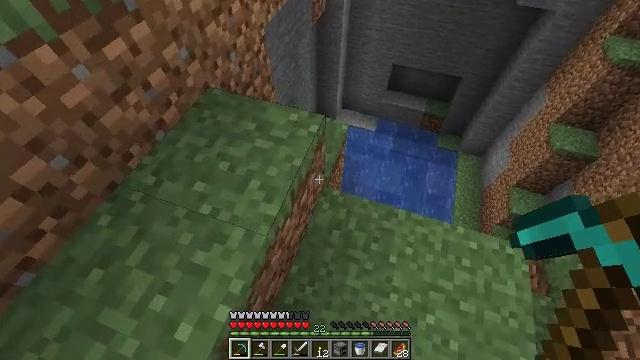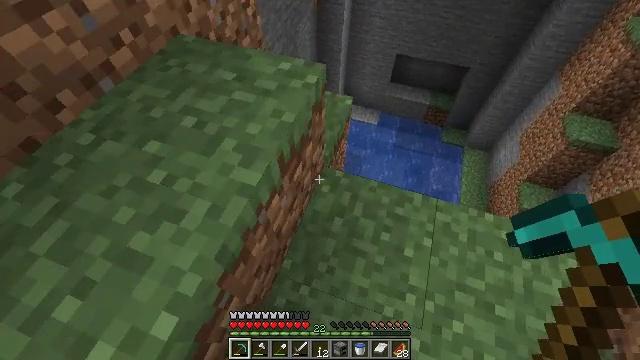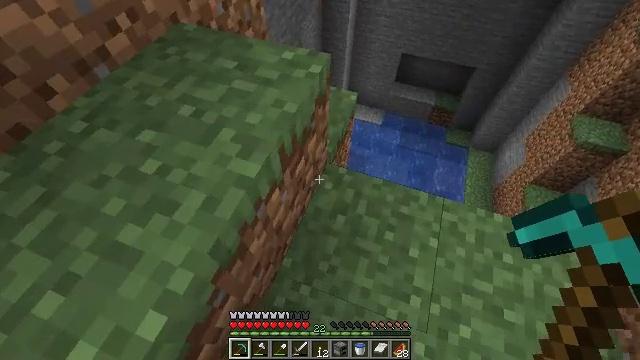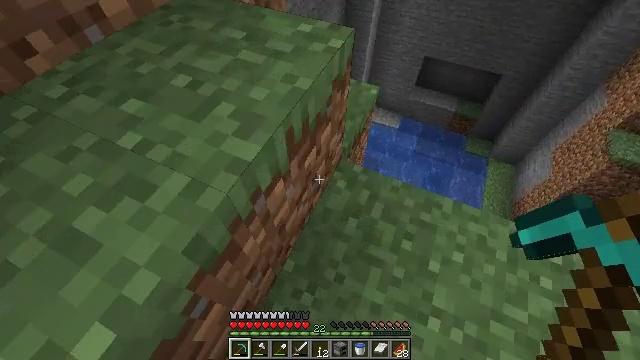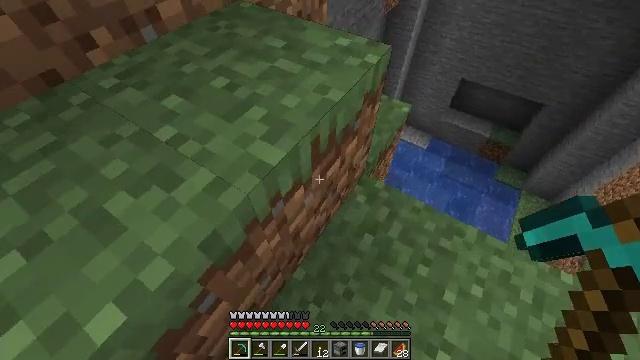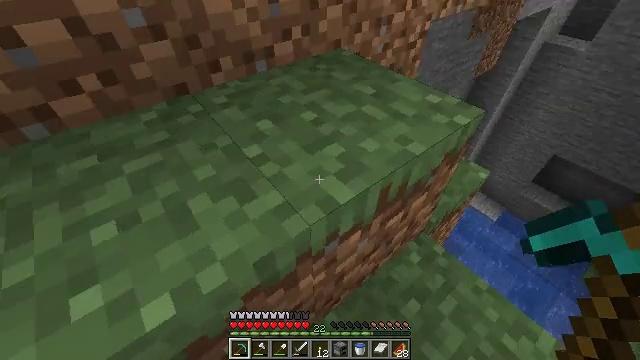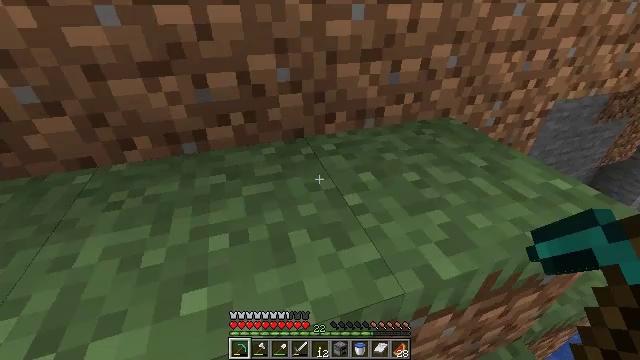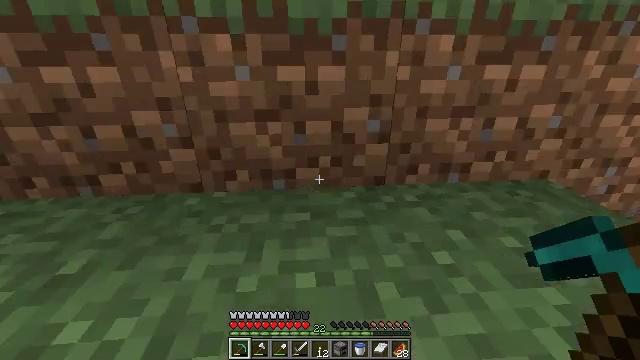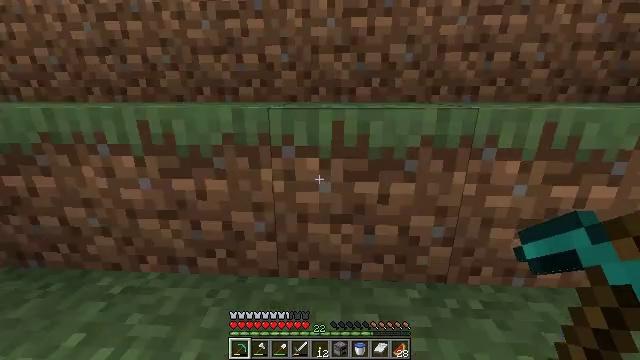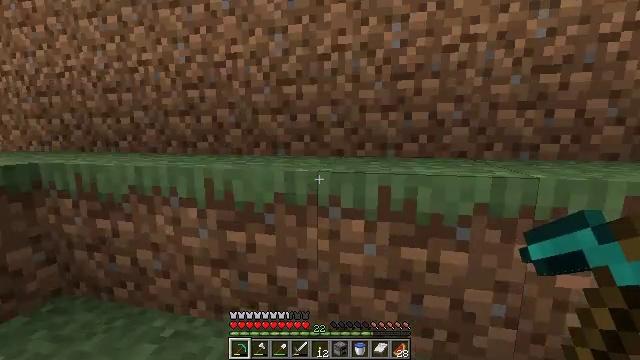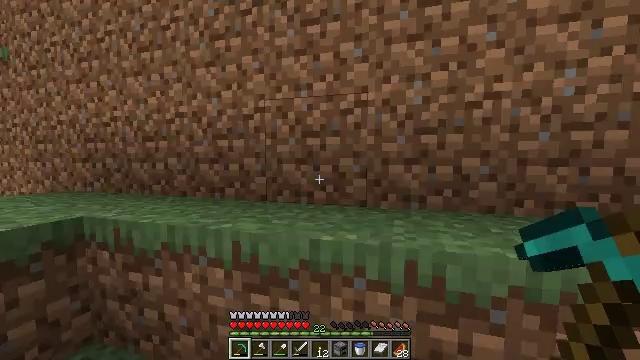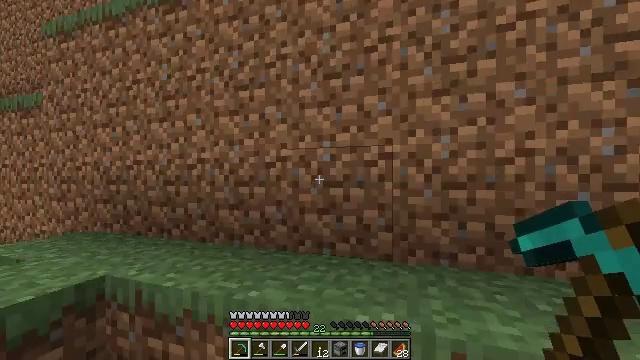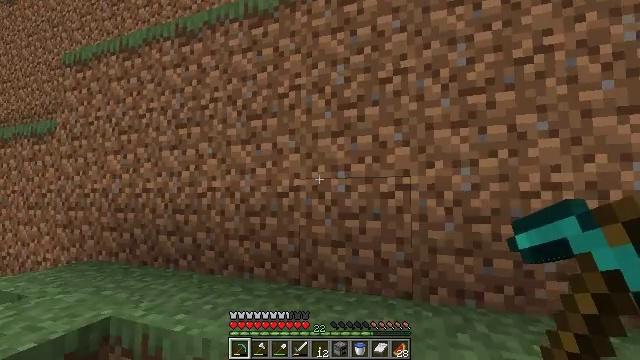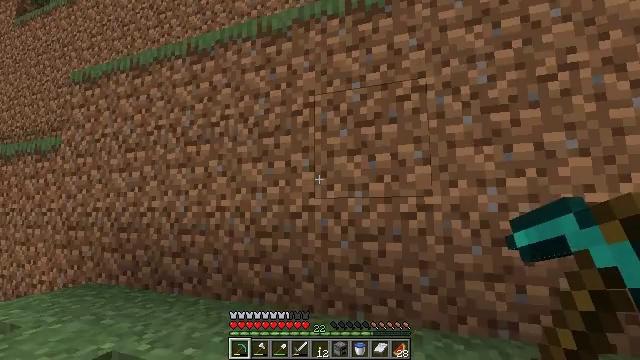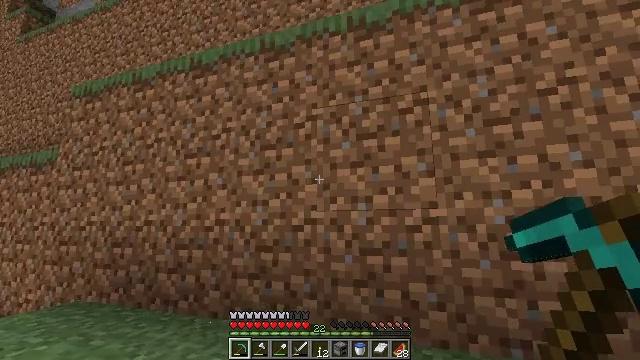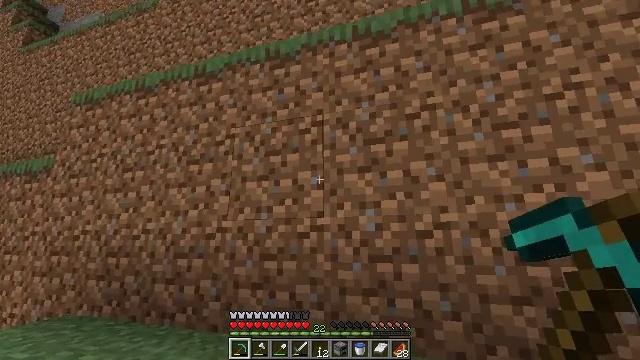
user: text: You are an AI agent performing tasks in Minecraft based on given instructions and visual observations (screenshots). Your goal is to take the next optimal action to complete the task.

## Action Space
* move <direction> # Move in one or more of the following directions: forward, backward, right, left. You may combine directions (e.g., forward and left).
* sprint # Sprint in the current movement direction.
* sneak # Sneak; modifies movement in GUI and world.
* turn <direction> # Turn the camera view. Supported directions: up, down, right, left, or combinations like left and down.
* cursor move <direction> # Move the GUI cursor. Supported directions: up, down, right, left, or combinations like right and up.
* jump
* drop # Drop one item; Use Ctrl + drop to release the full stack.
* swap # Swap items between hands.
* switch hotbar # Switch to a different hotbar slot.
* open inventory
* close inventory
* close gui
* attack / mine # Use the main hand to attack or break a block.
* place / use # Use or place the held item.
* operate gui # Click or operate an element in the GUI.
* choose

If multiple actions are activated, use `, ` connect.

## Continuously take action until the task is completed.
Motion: motion action
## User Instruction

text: Attack the ground to gather dirt.
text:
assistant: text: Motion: no_op
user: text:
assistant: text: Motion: turn left
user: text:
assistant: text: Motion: turn left
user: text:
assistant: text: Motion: turn left and up
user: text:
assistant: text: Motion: move left, turn left and up
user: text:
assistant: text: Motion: move left, turn left and up
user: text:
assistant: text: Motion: move forward and move left, turn left and up
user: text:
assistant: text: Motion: move forward and move left, turn left and up, jump
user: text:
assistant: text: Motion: move forward and move left, turn left and up, jump
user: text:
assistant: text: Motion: move forward and move left, turn left and up, jump
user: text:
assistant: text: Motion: move forward and move left, turn left and up, jump
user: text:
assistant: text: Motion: move forward and move left, turn up, jump
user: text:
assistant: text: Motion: move forward and move left, turn up
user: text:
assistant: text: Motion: move forward and move left, turn up
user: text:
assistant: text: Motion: move forward and move left, turn up
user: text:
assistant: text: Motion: move forward and move left, turn right and up
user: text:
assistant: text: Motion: move forward and move left, turn right and up
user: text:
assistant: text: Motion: move forward and move left, turn right and up
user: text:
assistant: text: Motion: move forward and move left
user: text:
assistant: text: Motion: move forward and move left
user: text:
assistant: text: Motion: move forward and move left, turn left, jump
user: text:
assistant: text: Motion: move forward and move left, turn left and down, jump
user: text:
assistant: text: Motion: move forward and move left, turn left and down, jump
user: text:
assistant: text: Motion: move forward and move left, turn left and down, jump
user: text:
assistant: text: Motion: move forward and move left, turn left and down, jump
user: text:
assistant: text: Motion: move forward and move left, turn down, jump
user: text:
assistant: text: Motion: move forward and move left, turn right and down
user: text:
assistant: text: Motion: move forward and move left, turn right and down
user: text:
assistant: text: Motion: move forward and move left, turn right and down
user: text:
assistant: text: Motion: move forward and move left, turn down